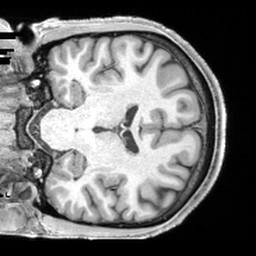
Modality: T1w
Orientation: coronal